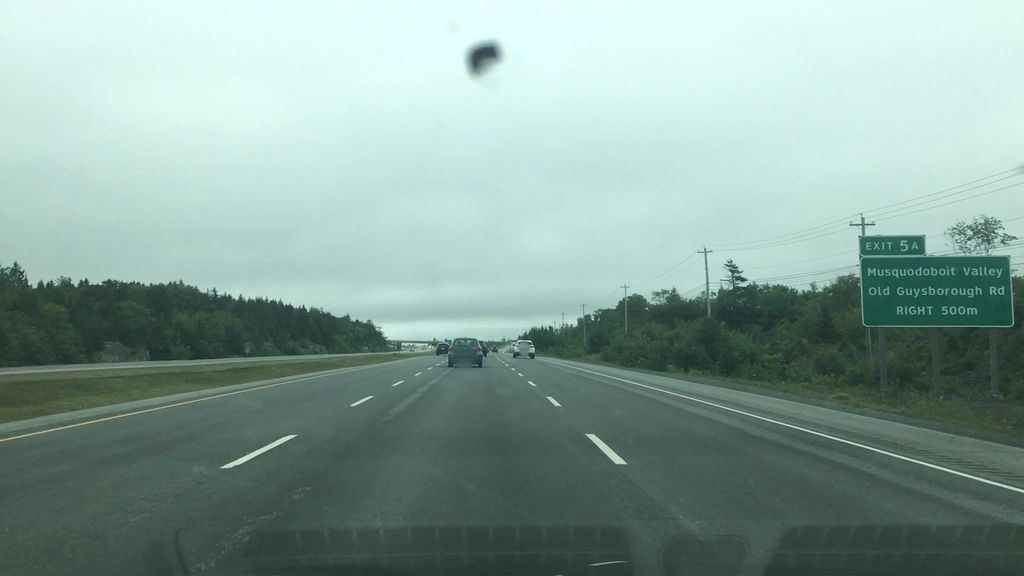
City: halifax